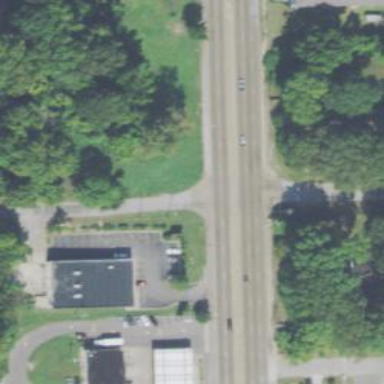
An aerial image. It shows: Primary highway.